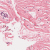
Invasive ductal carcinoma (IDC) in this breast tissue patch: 0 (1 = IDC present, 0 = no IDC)